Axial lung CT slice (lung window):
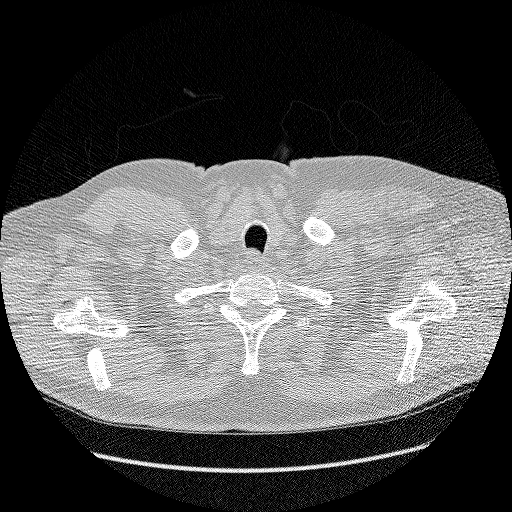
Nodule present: no